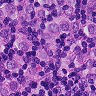
Metastatic tissue present: yes